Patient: sex F, age 52
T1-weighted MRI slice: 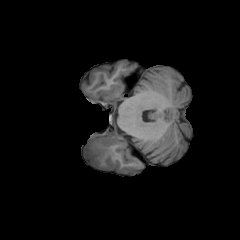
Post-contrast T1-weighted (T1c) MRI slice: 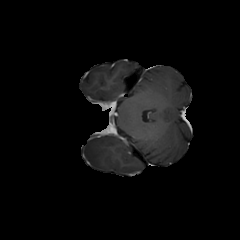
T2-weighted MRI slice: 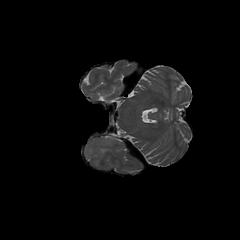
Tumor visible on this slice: yes
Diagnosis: Glioblastoma, IDH-wildtype
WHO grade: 4